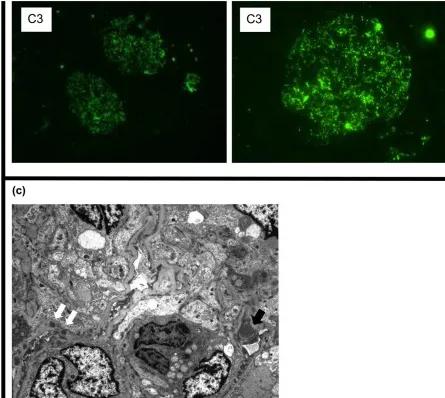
Pathological observation by percutaneous renal biopsy. (b) Fluorescent antibody method.
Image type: pathology (immunostaining)